Aerial crown-view tile of a tropical tree (Barro Colorado Island, Panama), acquired 20250715:
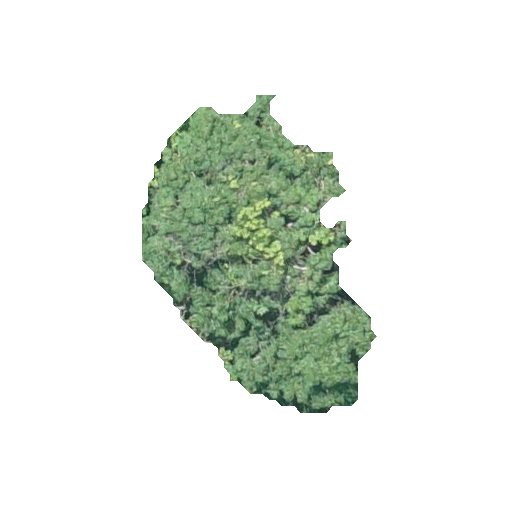
Species: Handroanthus guayacan
GBIF accepted scientific name: Handroanthus guayacan
Crown area: 70.298 m²